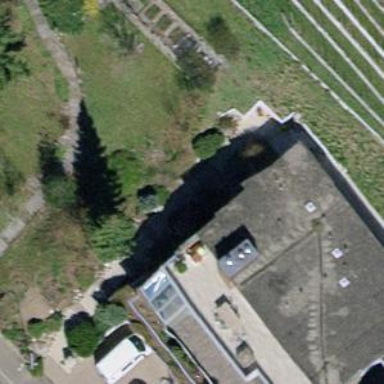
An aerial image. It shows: Flat-roofed building.